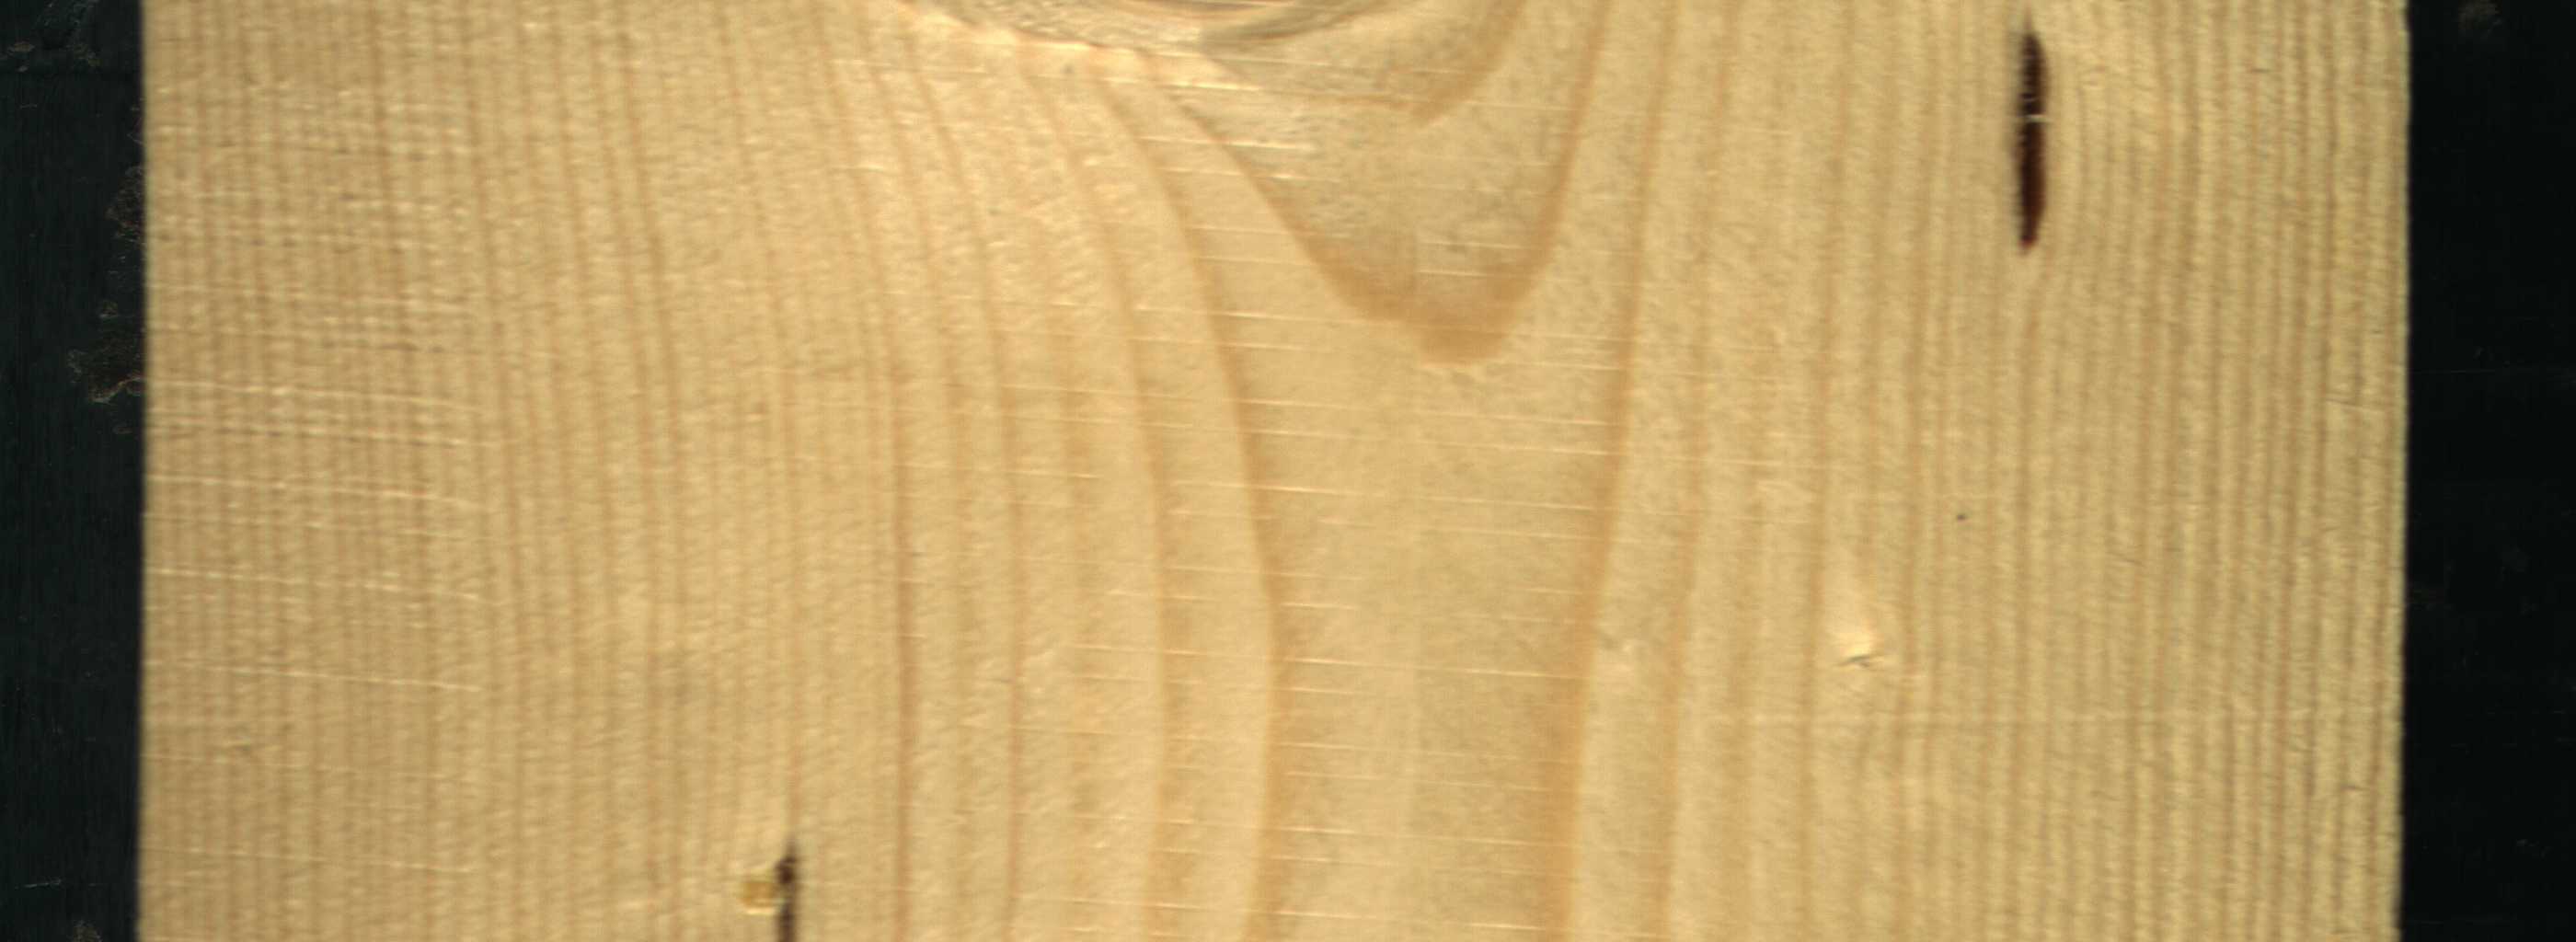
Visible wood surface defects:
resin
resin